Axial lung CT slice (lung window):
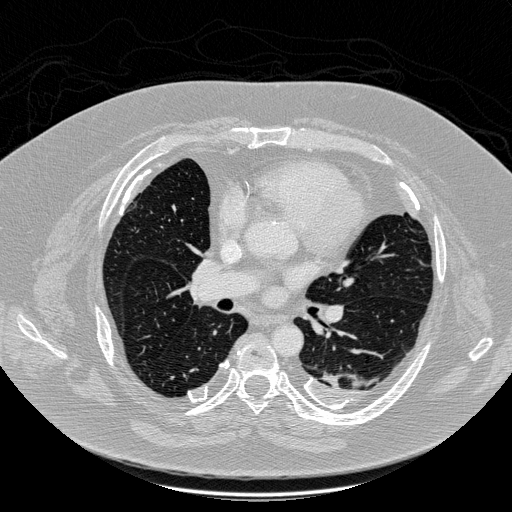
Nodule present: no